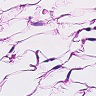
Metastatic tissue present: no